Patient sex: M
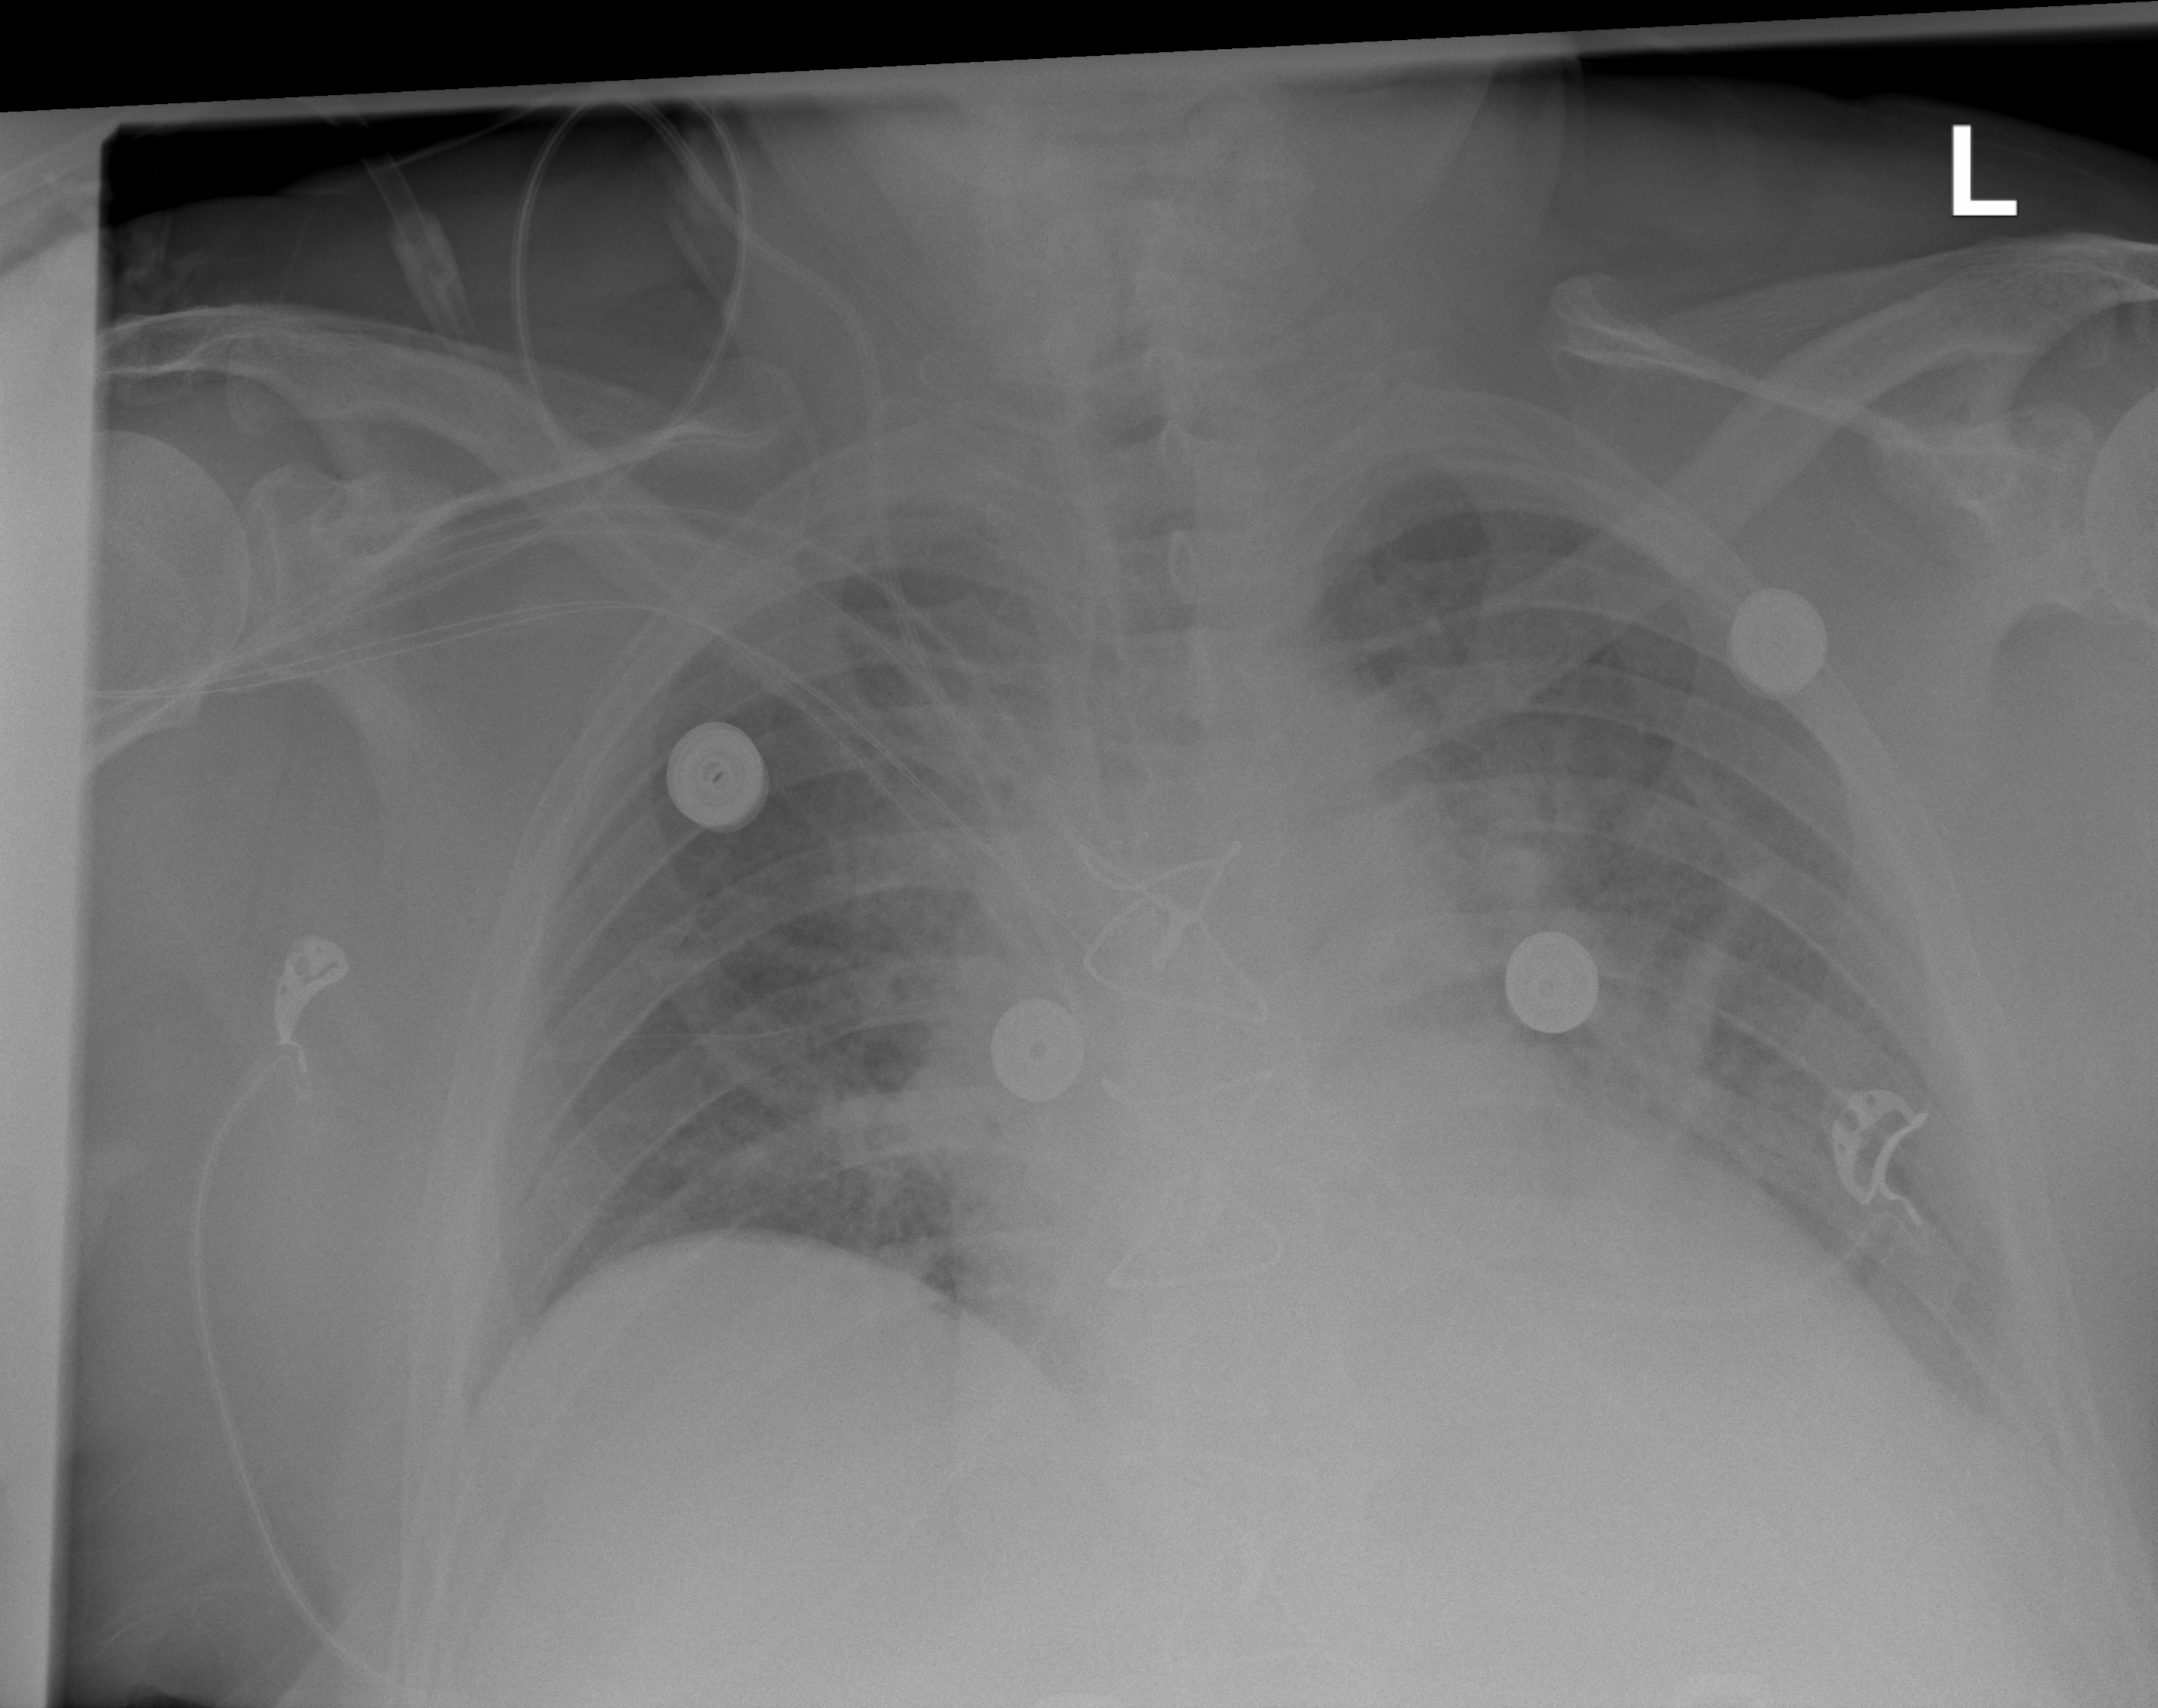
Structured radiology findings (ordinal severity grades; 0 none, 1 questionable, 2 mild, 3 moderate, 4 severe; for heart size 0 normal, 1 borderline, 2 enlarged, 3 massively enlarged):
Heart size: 2
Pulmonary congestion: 2
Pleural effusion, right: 2
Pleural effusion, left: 2
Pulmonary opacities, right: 2
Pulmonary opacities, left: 2
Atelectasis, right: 2
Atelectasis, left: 2